Field crop: tomato
Growth stage: 1
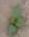
Species: solanum